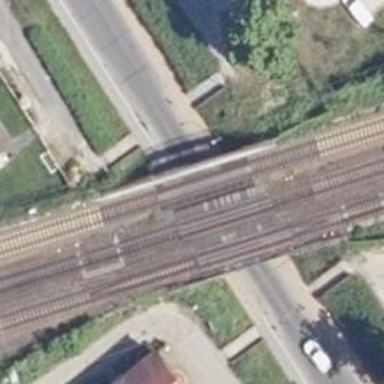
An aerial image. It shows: Railway bridge with electrified contact lines.